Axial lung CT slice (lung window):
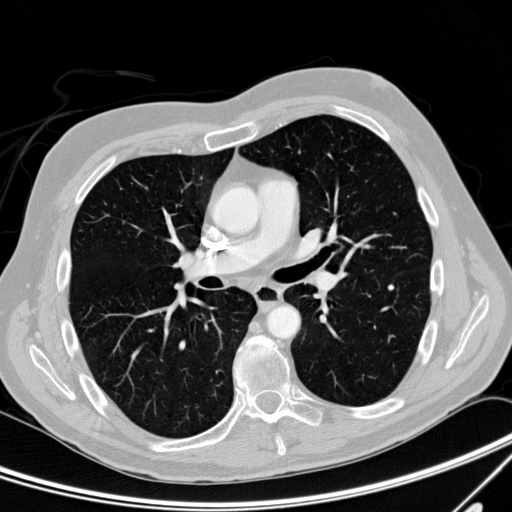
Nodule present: yes
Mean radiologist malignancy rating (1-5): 1.25